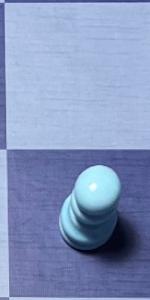
Label: Pawn_White